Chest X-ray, PA view. Patient: 77 years old, sex M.
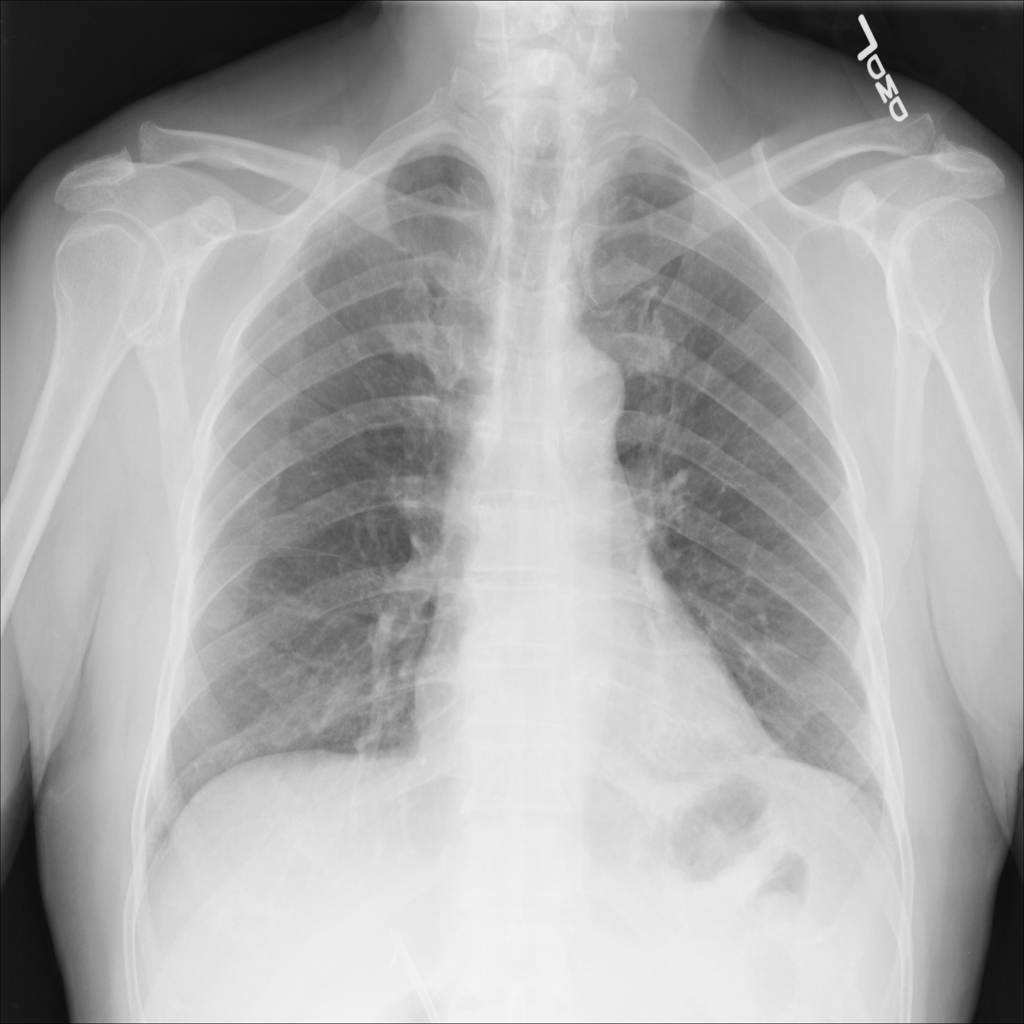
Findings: Atelectasis